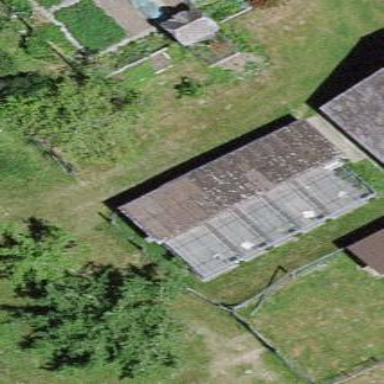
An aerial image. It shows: Farm auxiliary building.